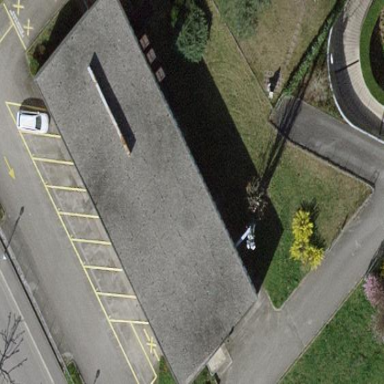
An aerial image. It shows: Industrial building.